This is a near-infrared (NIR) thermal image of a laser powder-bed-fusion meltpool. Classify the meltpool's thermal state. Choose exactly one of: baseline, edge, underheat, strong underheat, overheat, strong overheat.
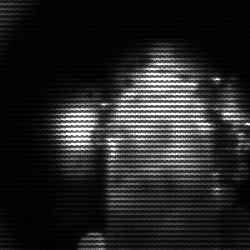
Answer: strong underheat